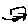
Label: car